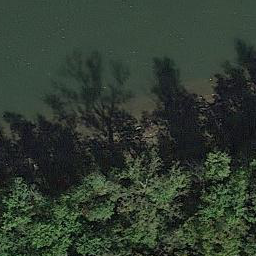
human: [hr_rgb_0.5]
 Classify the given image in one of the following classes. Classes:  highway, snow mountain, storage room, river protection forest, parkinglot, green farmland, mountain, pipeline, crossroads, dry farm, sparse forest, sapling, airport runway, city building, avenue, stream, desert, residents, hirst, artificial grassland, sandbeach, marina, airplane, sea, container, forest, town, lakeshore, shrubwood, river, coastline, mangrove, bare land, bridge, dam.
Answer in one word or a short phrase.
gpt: river protection forest